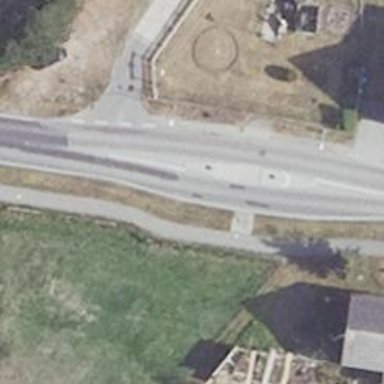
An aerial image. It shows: Crossing with central island for traffic calming measures.